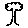
Label: tree